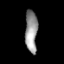
Tissue: lung
Cell type: Others
Senescence score: 0.2312
Nuclear area (px): 506
Mean DAPI intensity: 150.008